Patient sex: F
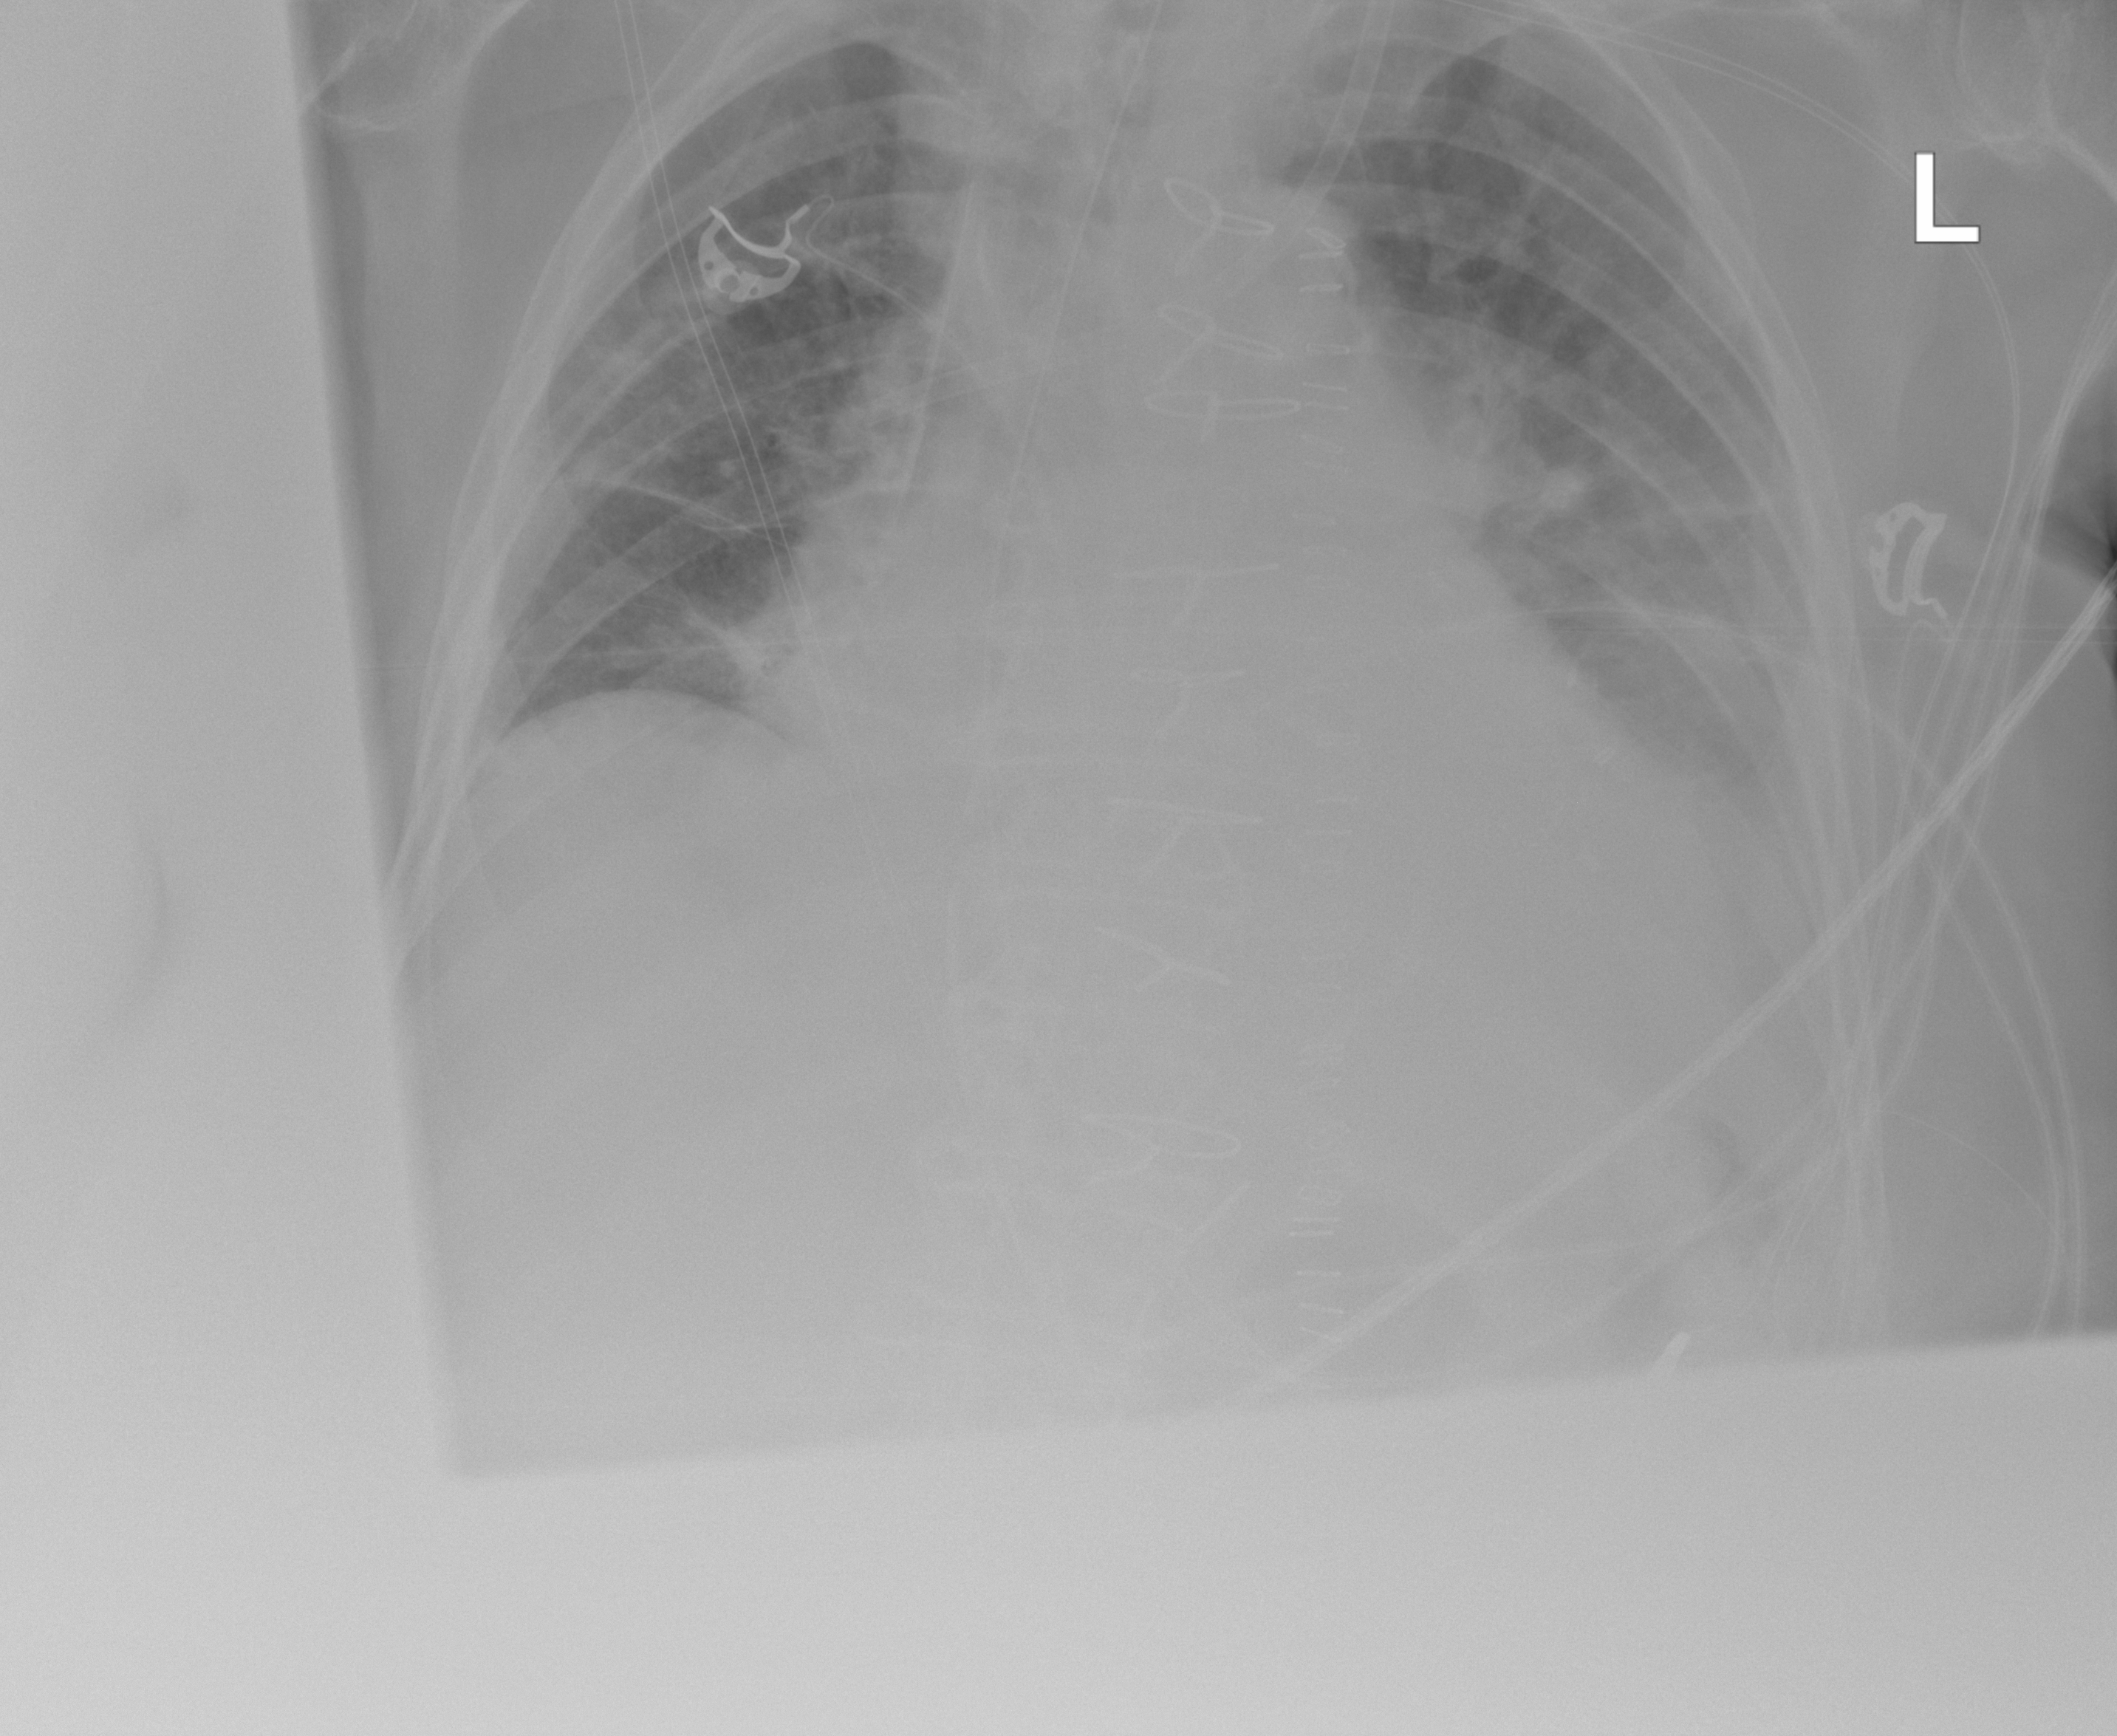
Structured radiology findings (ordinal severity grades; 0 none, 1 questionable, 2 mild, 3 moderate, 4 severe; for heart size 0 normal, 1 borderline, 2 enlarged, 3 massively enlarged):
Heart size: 2
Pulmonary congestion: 2
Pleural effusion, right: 0
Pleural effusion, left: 2
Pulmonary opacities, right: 0
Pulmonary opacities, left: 0
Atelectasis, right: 2
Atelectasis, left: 2